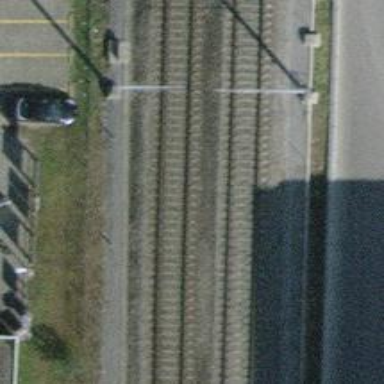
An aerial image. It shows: Single-track railway with electrified contact lines.